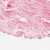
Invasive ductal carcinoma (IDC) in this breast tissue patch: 0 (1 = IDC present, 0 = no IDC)